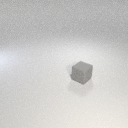
small gray rubber cube